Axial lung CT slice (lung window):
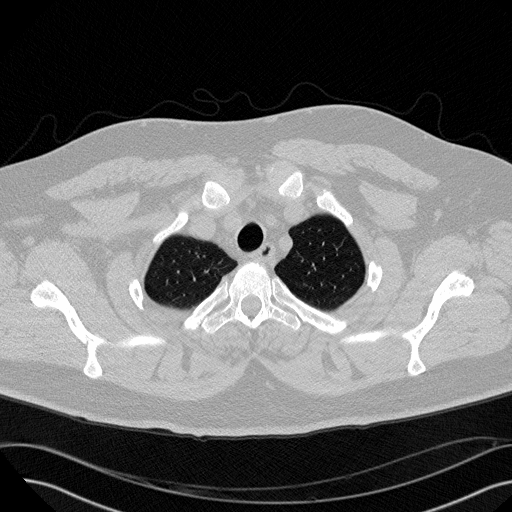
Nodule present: no